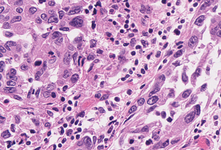
Tumor epithelial tissue: yes
Tumor-associated stroma tissue: yes
Normal tissue: no